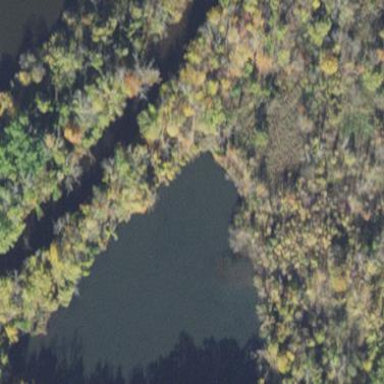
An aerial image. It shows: Peaceful pond surrounded by nature.